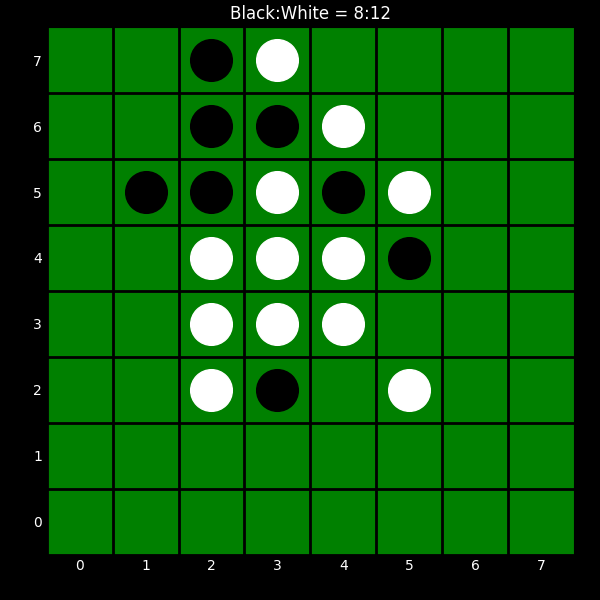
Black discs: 8
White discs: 12